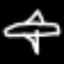
Label: airplane